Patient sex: F
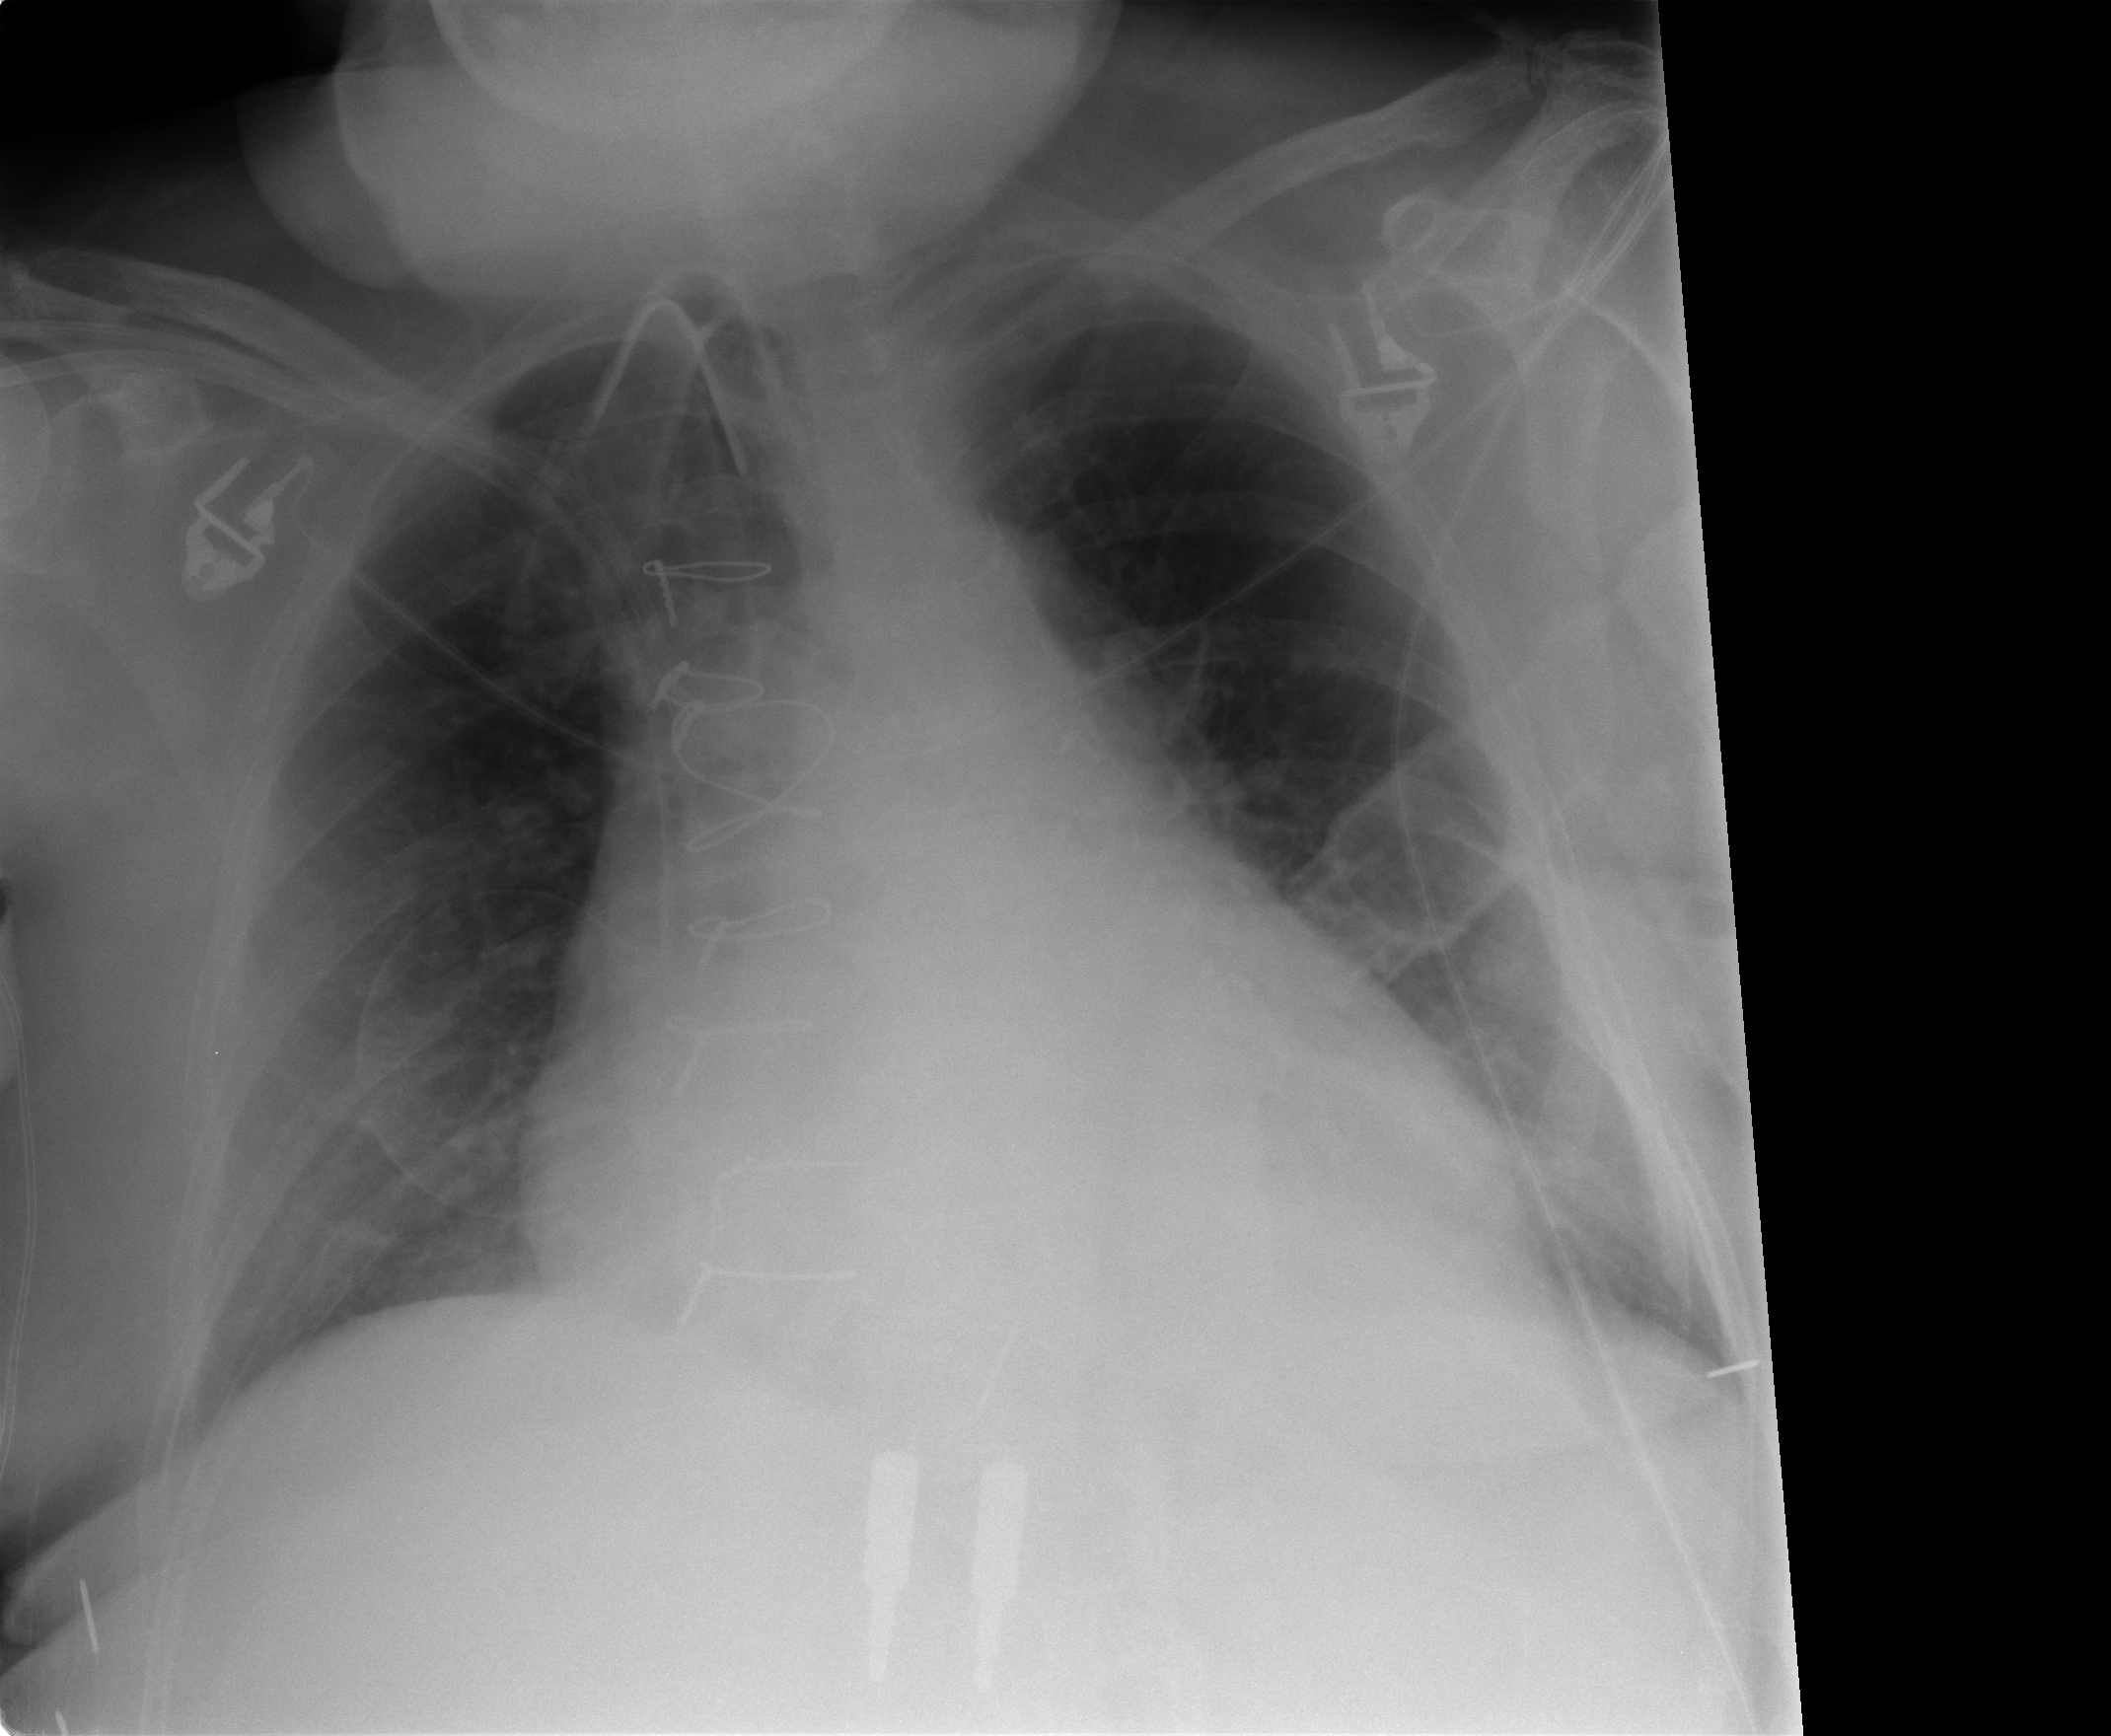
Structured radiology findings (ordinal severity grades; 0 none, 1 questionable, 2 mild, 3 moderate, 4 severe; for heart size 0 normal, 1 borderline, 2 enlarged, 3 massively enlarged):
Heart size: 2
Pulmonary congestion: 1
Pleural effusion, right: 0
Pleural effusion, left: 0
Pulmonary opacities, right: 0
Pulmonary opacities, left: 0
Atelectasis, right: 2
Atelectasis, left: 2